Current action and preconditions to check: trajectory_clear

Your task: For each precondition in the list above, predict whether it will hold at this action.

Consider the current scene as observed from the mobile robot's camera, and analyze the predicted future states of all dynamic agents (e.g., people, animals, vehicles, or any moving entities) within the NEXT SECOND.

IMPORTANT: Only answer "very likely" if you are absolutely certain—based on strong, clear evidence—that a dynamic agent will violate the precondition in the predicted future state. Do NOT answer "very likely" for unlikely, ambiguous, or low-probability risks.

Ask yourself for each precondition: Is there a high probability, with clear and convincing evidence, that the predicted future states of any dynamic agent will interfere with the predicted future state of the currently executing action within the NEXT SECOND, causing that precondition to fail?

Assess the risk level based on these predictions. Use "likely" or "very likely" if motions create a clear risk of interference.

Use "neutral" or "improbable" if agents are nearby but their predicted paths are clearly diverging or non-conflicting.

Failure Risk Categories: "very improbable", "improbable", "neutral", "likely", "very likely"

Answer Format: Output ONLY the probability_of_failure value from these categories: "very improbable", "improbable", "neutral", "likely", "very likely"

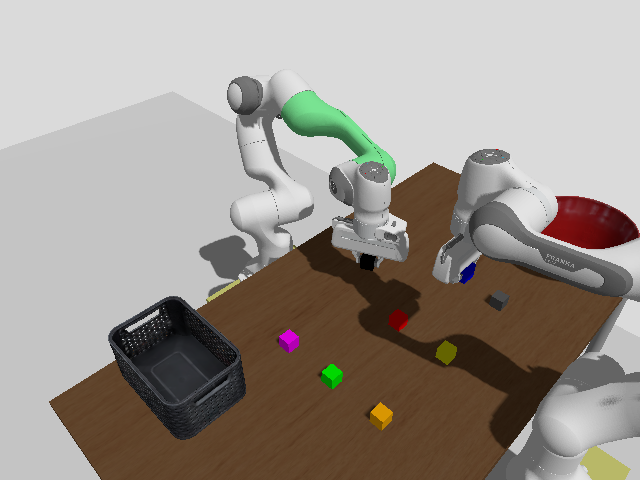

Answer: improbable